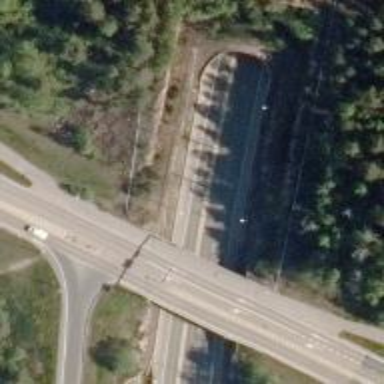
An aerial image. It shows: Cycleway bridge with asphalt surface.